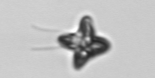
Label: Pyramimonas_longicauda